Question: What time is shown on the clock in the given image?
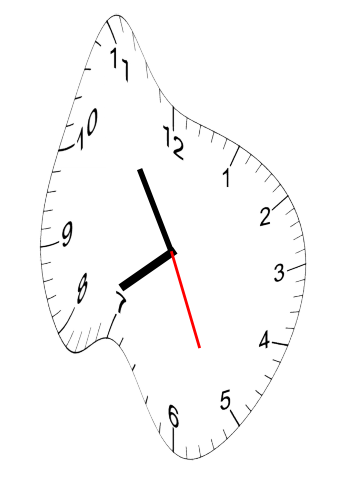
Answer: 07:54:26